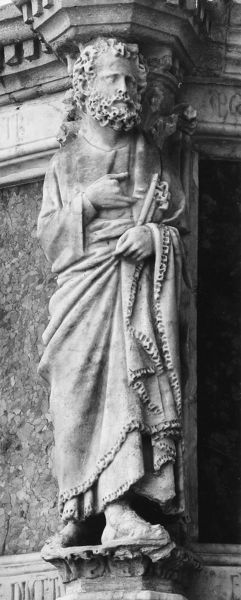
Titel: Fontana Maggiore
Künstler: Niccolò Pisano
Standort: Perugia (EU - I - Umbrien)
Schlagwörter: hand, mann, schatten, umhang, finger, grau, marmor, mund, nase, säule, blick, gebäude, alt, bart, architektur, augen, falten, gesicht, johannes, mensch, sockel, stein, täufer, hände, schauen, kirche, figur, gewand, stoff, gotik, locken, skulptur, statue, füße, schuhe, könig, robe, sandalen, faltenwurf, foto, dom, paul, schwarzweiss, kathedrale, kapitell, toga, mittelalter, heiliger, schlüssel, jünger, petrus, historisch, peter, apostel, gewandt, simon, paulus, handhaltung, mattäus, finge, portalfigur, gewandsaum, skulptur mann